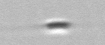
Label: Cylindrotheca_morphotype1